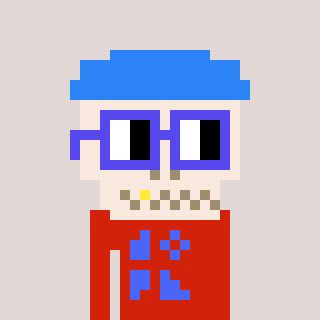
a pixel art character with square blue glasses, a skeleton-hat-shaped head and a red-colored body on a warm background